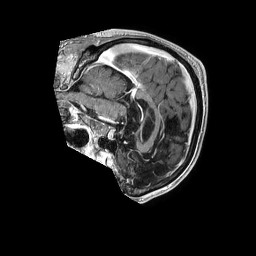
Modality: T1w
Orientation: sagittal
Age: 85
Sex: male
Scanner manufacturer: philips
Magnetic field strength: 1.5 T
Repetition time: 0.007649 s
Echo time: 0.003478 s